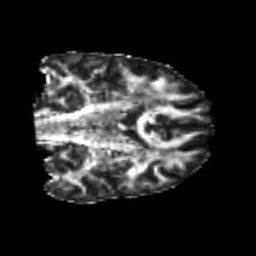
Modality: FA
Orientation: coronal
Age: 25
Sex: male
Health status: healthy
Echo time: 0.074 s